Interaction volume radius: 10 \u00c5
Interaction volume height: 15 \u00c5
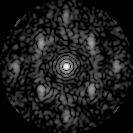
Disorder parameter: 0.5902